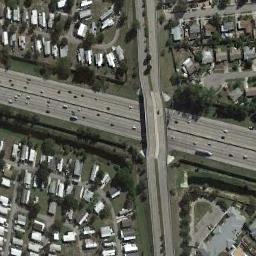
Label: overpass